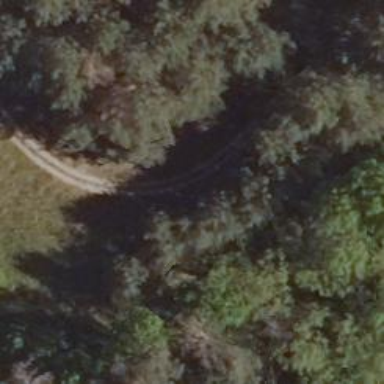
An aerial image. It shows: Sandy track road with grade4 tracktype.